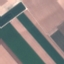
Land use / land cover: AnnualCrop